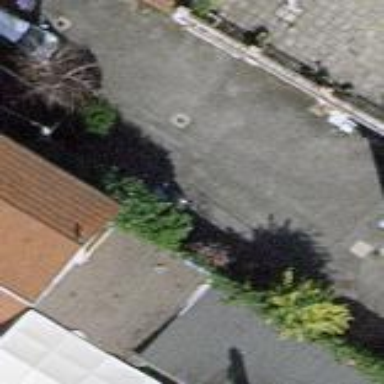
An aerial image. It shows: Driveway.